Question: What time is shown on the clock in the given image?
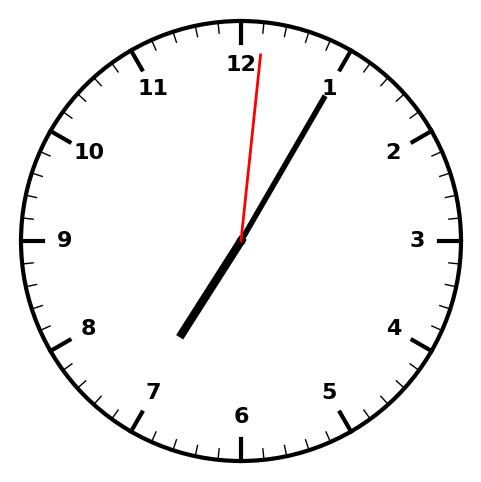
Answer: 07:05:01